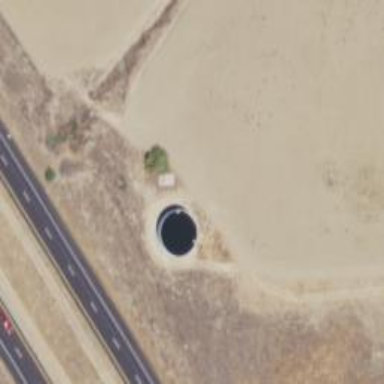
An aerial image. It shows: Storage tank with man-made structure.